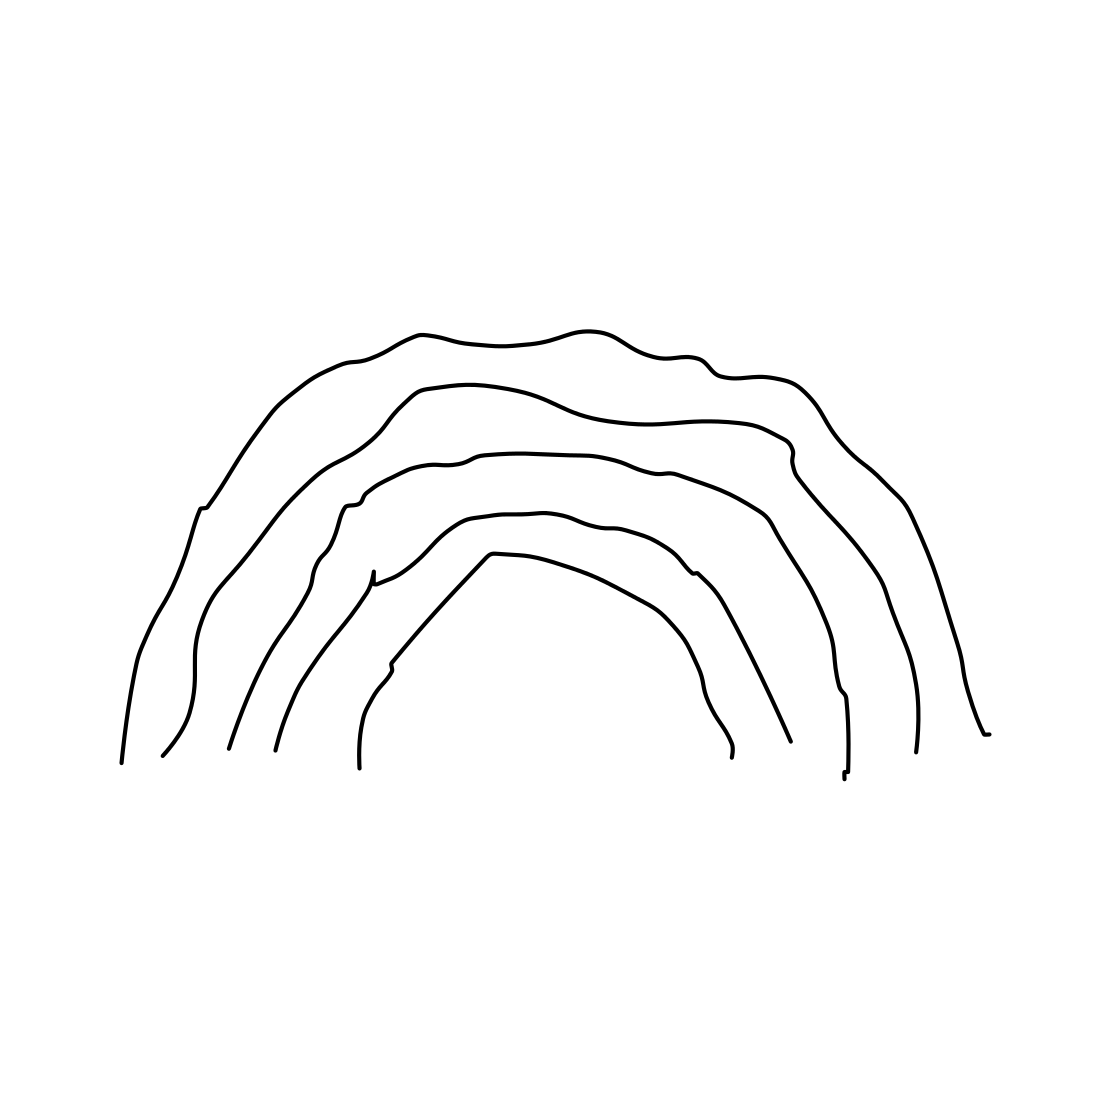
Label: rainbow